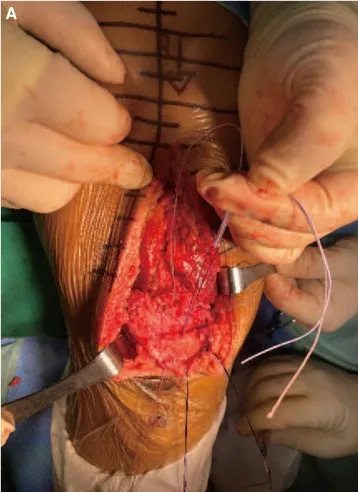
(A, B) Intraoperative absorbable suture was knitted and knotted through the patellar bone tunnel.
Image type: medical_photograph (other_medical_photograph)